Question: I have been trying to make a biologically accurate 2D spatial model of tissue layers, where different physiological processes happen. This includes mainly chemical reactions, diffusion and fluxes over boundaries.
I am making this model in COMSOL Multiphysics, a finite element software package that solves different physics like reaction-diffusion systems, although for my question this might not be really relevant.
In my geometry, I have really small regions between the cells of the tissue layers. These regions serve as openings where diffusion can take place between the cells (junctions). The quality of the mesh is not great here and if I want to improve the quality (mainly by introducing more elements and such), my simulation time increases drastically. The lesser quality mesh also causes convergence to take longer. I added a picture of the geometry to give an idea. I tried different meshes, all with different qualities of the elements and the number of elements ranging from 16000 to 50000.
My background in FEM is really limited and I wanted to know if I can tackle this problem in such a way that it
1. doesn't negatively affect the biology (keep the tissue domain sizes/problem etc as biologically accurate as possible),
2. doesn't increase the simulation time drastically,
3. give a better mesh quality.
So I really want to know what the best way to go is, since I have already thought of some things.
Can I go with the lesser quality mesh (which is not really bad, but not good either), so that I can keep the small regions for optimum biological accuracy and have a relatively small computation time (and hope I won't run into convergence errors).
But maybe there are possibilities that I am missing, for instance: is it possible to make the small domain bigger and then add some kind of factor to the diffusion rates. In other words, if I want to make the domain twice as large, do I factor the diffusion rate with half? Is that even accurate in chemical/physical laws :S.
Hopefully I made the problem a bit clear and thank you greatly in advance for the help.
Cheers,
Mesh of the tissue model

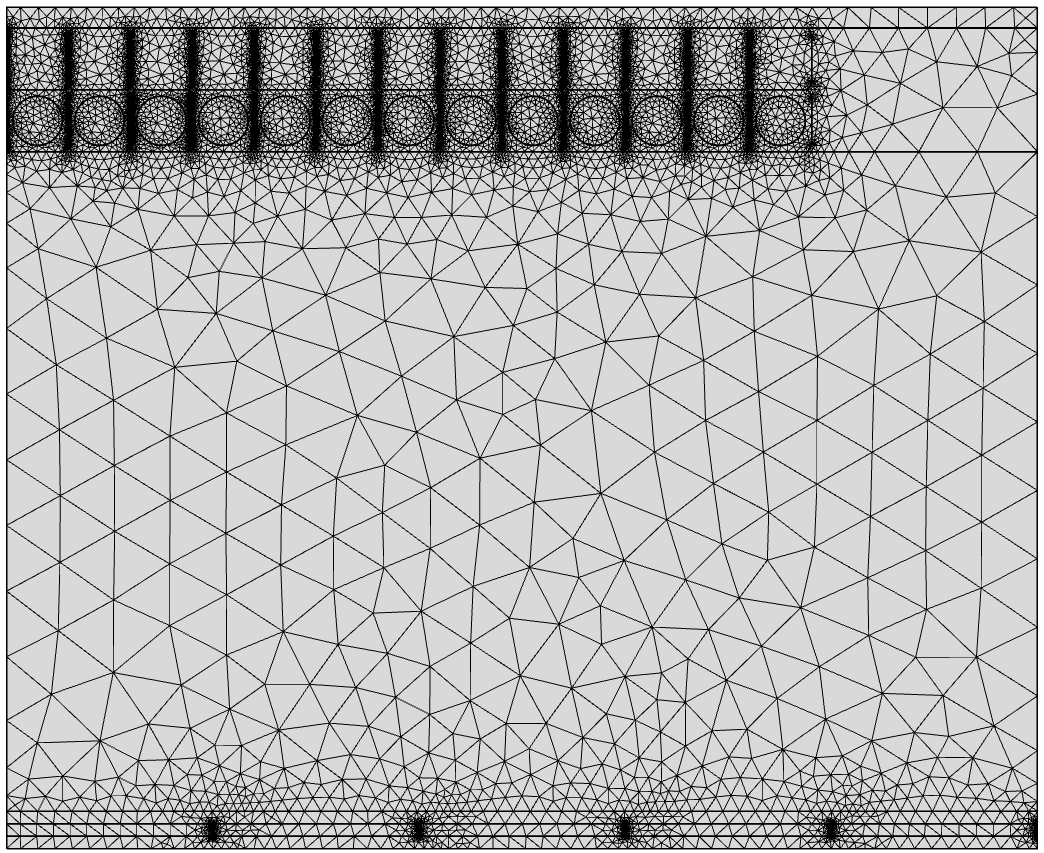
Answer: I know this thread was posted some months back but I am unsure if you found a solution.
In order to find the relationship between accuracy and computational time would be that you run a mesh analysis on your model and see how the mesh size directly affects the results you are expecting to obtain (pore pressure, fluid velocity, strain, etc.) This will allow you to determine the most appropriate mesh strategy for your specific problem.
Also, you might need to keep in mind that the diffusion rate of a material will depend on the pore size and the permeability (by means of Darcy's law) so depending on the assumptions you are making for the implementation of your constitutive law and your problem boundary conditions you might simplify/enlarge some of the smaller domains you have in your model so long they are within your previously made assumptions.